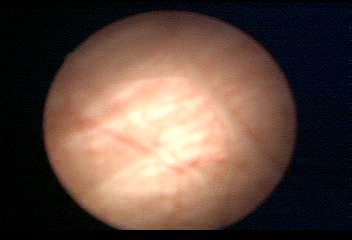
Modality: WLC
Class: Normal mucosa
Bladder cancer association: No